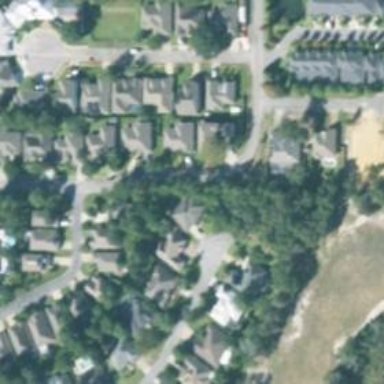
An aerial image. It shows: Residential area consisting of single-family homes.